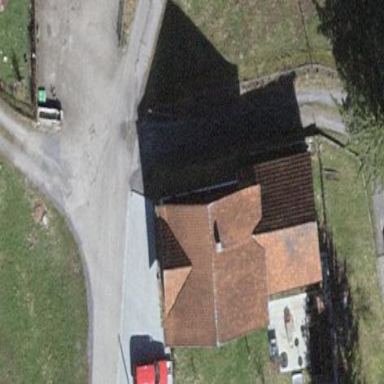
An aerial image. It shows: Simple house.